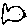
Label: fish